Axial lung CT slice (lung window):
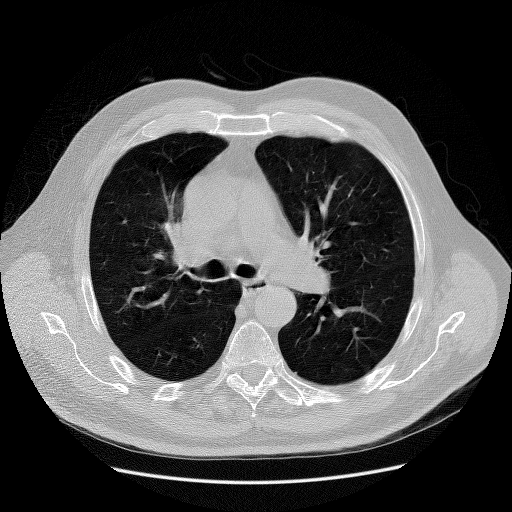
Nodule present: no